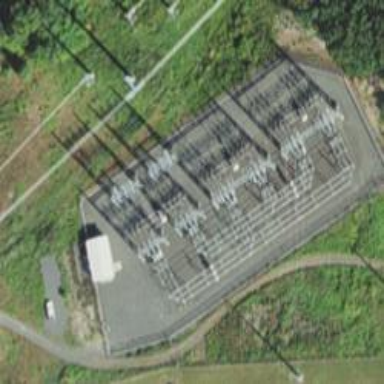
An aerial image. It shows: Switch for power supply.